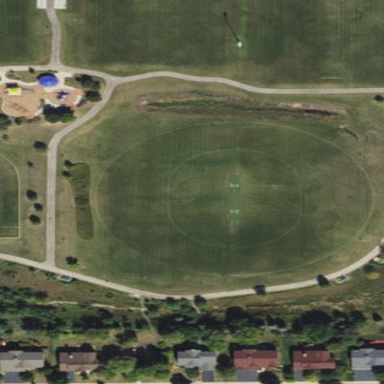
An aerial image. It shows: Cricket pitch in leisure land area.